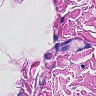
Metastatic tissue present: yes